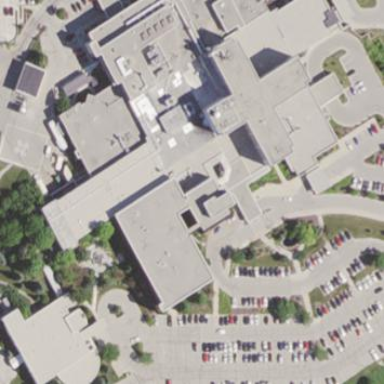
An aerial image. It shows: Hospital building.